九年级 · 组合几何学
(6 分) 如图, $\triangle A B C$ 为圆 $O$ 的内接三角形, $A B=A C$, 连接 $A O$ 并延长交 $B C$ 于点 $M$.

(1)求证: $A M \perp B C$;

(2)若 $B C=6, A B=3 \sqrt{10}$, 求 $\odot O$ 的半径.

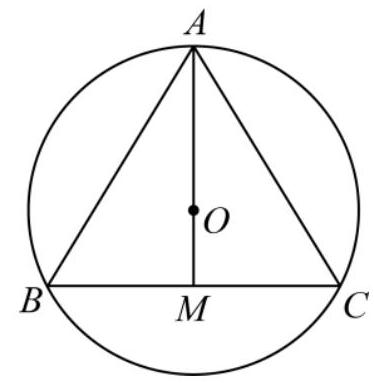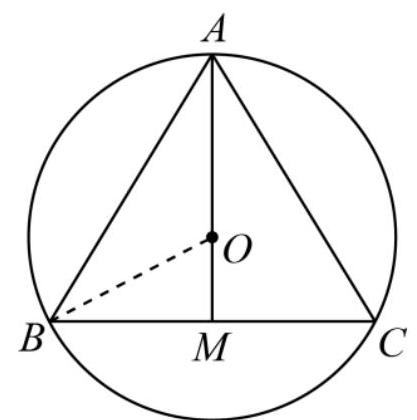
答案:  (1)见解析

(2)5

解析: (1) 证明 $O A$ 是线段 $B C$ 的垂直平分线, 即可证明 $A M \perp B C$;

（2）连接 $O B$, 根据垂径定理得到 $B M=\frac{1}{2} B C=3$, 根据勾股定理得到 $A M=9$, 设 $O B=O A=r$, 则 $O M=9-r$, 根据勾股定理建立方程求解即可.

【详解】(1) 证明: $\because \triangle A B C$ 为圆 $O$ 的内接三角形,

$\therefore$ 点 $O$ 在线段 $B C$ 的垂直平分线上,

$\because A B=A C$,

$\therefore$ 点 $A$ 在线段 $B C$ 的垂直平分线上,

$\therefore O A$ 是线段 $B C$ 的垂直平分线,

$\therefore A M \perp B C$;

(2) 解: 如图所示, 连接 $O B$,

$\because A M \perp B C$,

$\therefore B M=\frac{1}{2} B C=3$,

$\because A B=3 \sqrt{10}$,

$\therefore A M=\sqrt{A B^{2}-B M^{2}}=9$,

设 $O B=O A=r$, 则 $O M=9-r$,

$\because O B^{2}=B M^{2}+O M^{2}$,

$\therefore r^{2}=3^{2}+(9-r)^{2}$,
解得 $r=5$,

$\therefore \odot O$ 的半径为 5 .

【点睛】本题考查了三角形的外接圆的性质, 勾股定理, 垂径定理等等, 正确地作出辅助线是解题的关键.